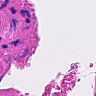
Metastatic tissue present: no